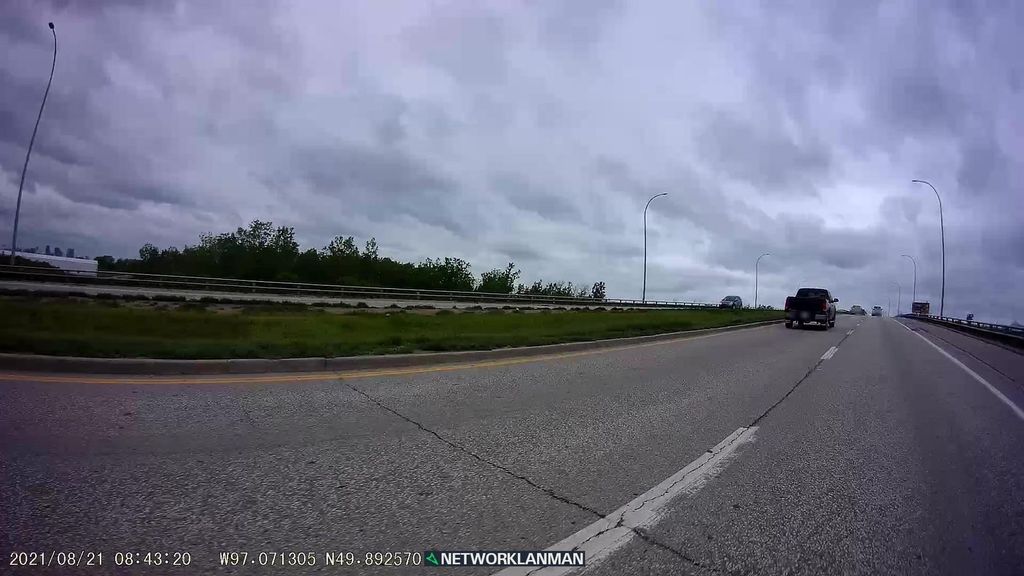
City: winnipeg